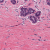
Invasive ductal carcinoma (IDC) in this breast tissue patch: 0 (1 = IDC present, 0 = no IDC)